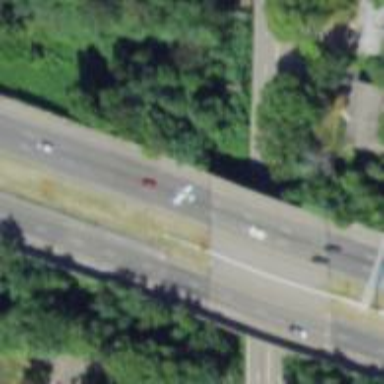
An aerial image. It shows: Motorway bridge spanning urban freeway/expressway.